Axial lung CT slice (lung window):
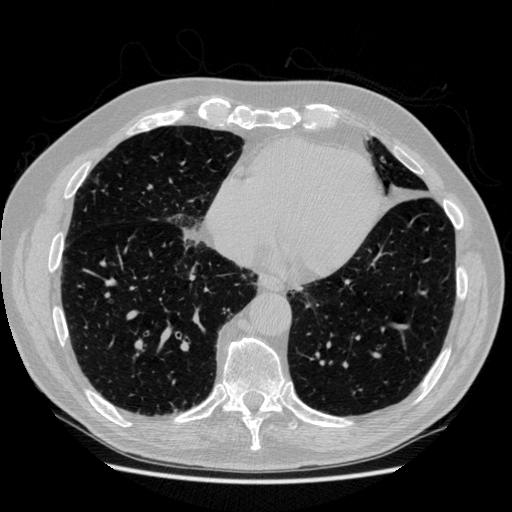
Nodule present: no